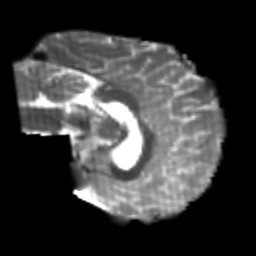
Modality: T2w
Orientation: sagittal
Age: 23
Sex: male
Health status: healthy
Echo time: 0.074 s